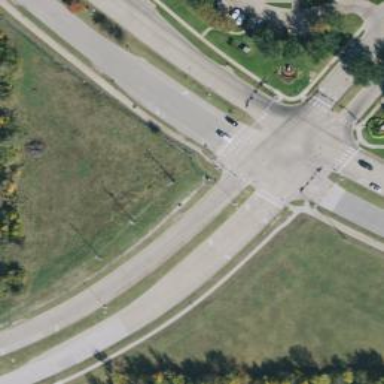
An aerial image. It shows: Secondary road.